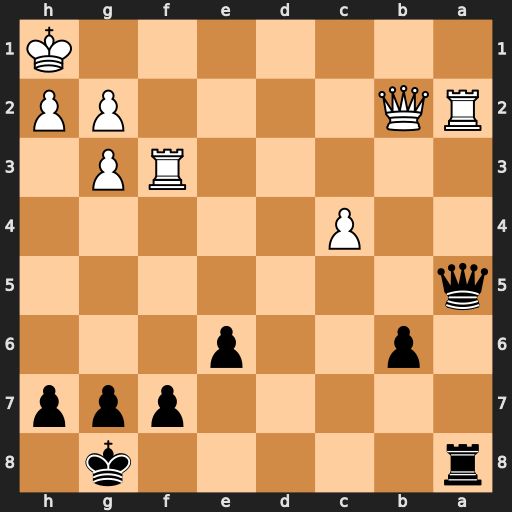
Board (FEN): r5k1/5ppp/1p2p3/q7/2P5/5RP1/RQ4PP/7K
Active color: b
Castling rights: -
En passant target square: -
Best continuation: Qe1+ Rf1 Qxf1#